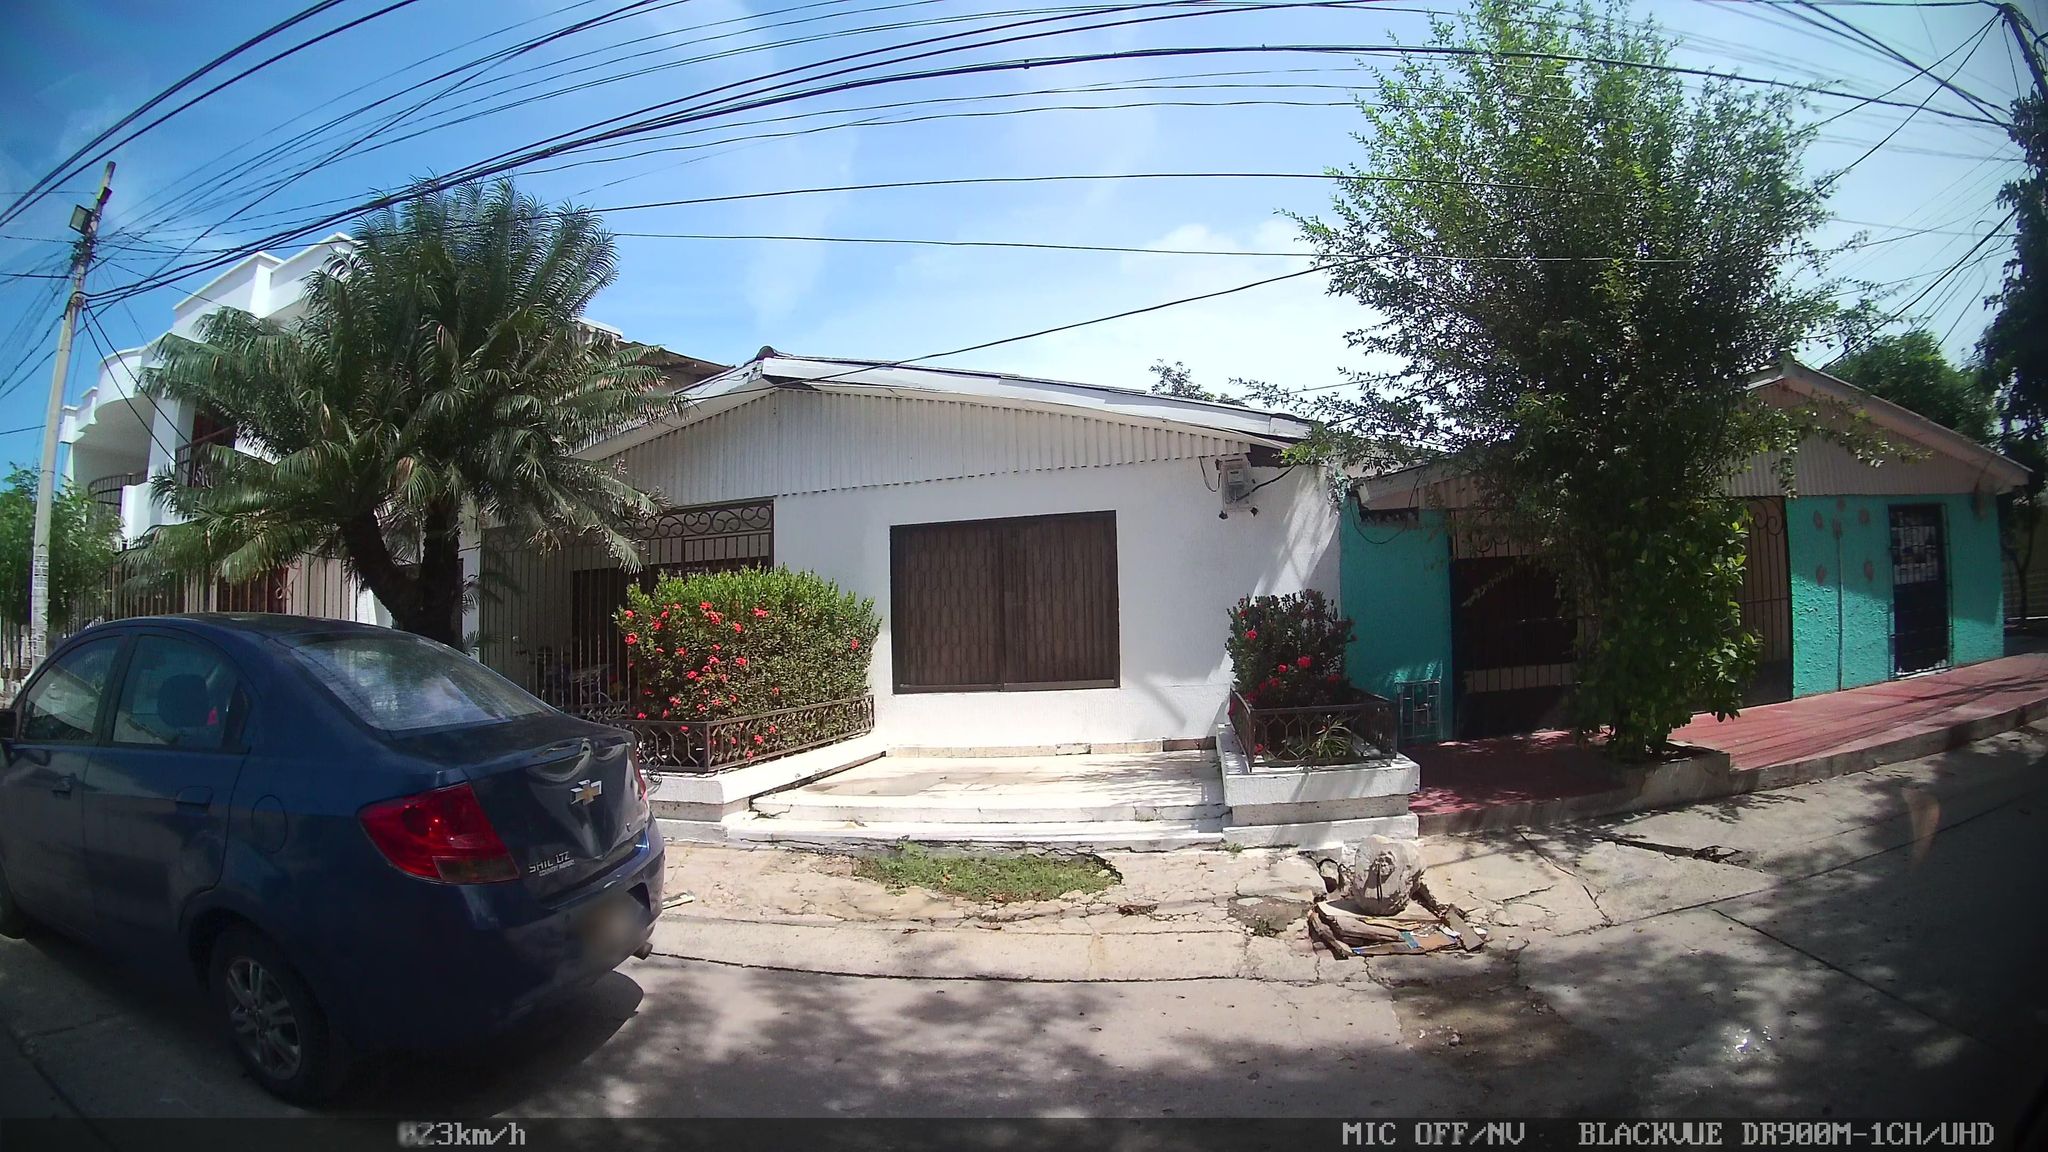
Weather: clear
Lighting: day
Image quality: good
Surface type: driving surface
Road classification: residential
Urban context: urban centre
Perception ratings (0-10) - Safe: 4.63, Lively: 3.89, Beautiful: 4.82, Boring: 5.28, Depressing: 6.32, Wealthy: 1.36